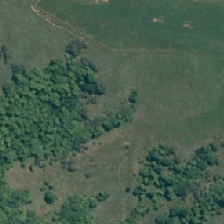
Land cover: manuka_kanuka